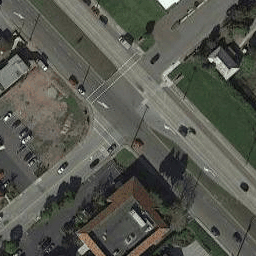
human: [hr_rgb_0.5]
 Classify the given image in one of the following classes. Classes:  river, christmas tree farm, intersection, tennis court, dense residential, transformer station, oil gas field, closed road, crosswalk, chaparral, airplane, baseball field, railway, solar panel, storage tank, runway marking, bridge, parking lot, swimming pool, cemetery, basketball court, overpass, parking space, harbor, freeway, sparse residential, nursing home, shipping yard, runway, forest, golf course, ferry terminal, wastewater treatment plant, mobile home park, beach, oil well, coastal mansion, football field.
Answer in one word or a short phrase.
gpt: intersection